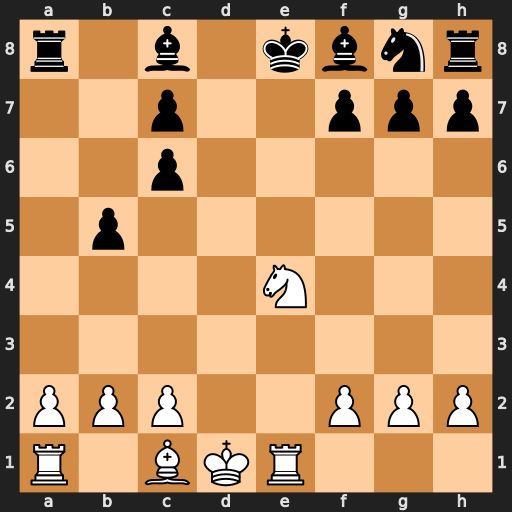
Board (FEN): r1b1kbnr/2p2ppp/2p5/1p6/4N3/8/PPP2PPP/R1BKR3
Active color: w
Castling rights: kq
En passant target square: -
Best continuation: Nf6+ Kd8 Re8#